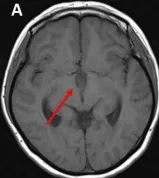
Preoperative MRI - Hypointense in T1 (red arrow) and hyperintense in T2 (yellow arrow).
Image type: radiology (mri)